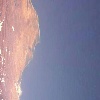
Label: water